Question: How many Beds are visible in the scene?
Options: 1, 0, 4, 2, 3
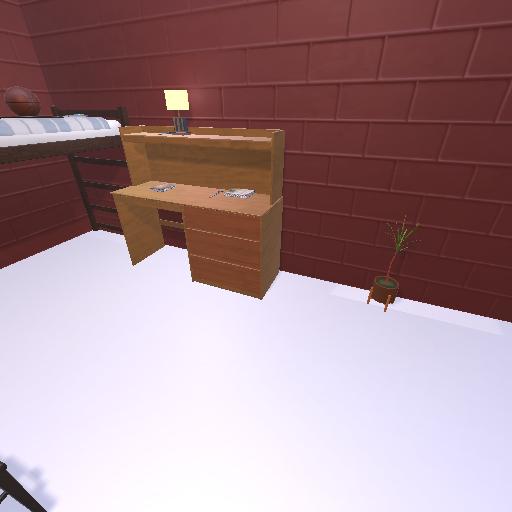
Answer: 1